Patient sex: F
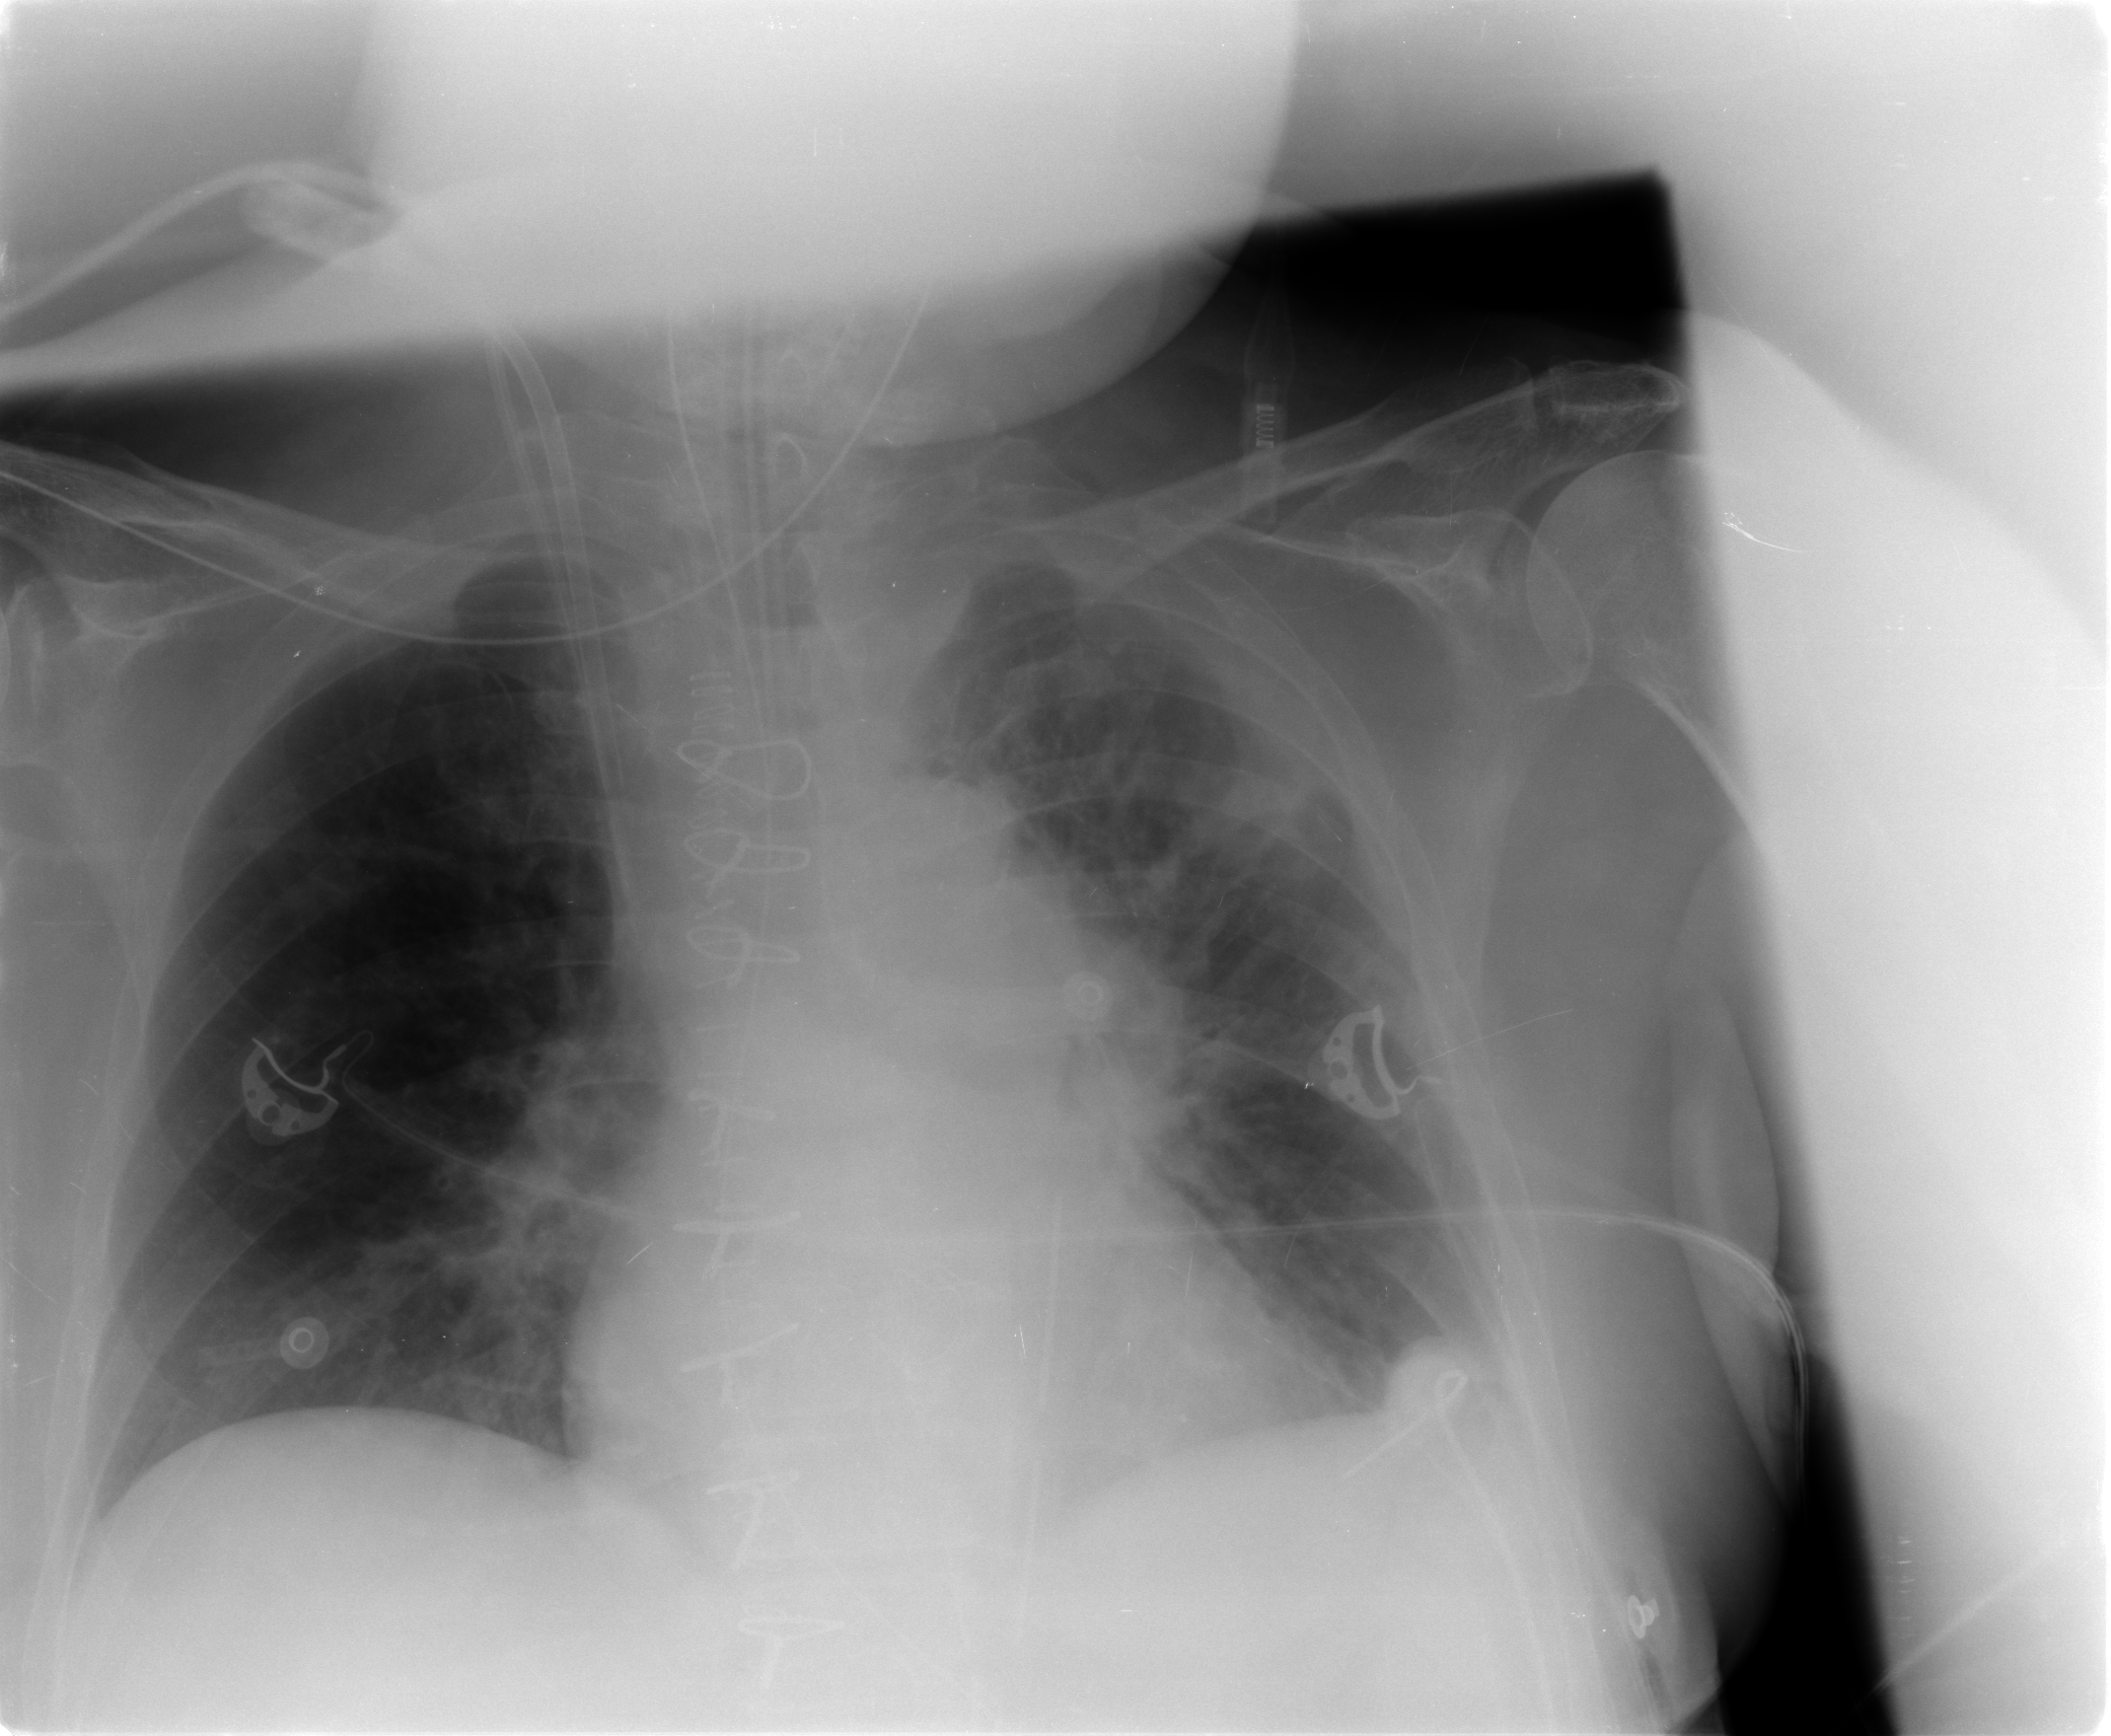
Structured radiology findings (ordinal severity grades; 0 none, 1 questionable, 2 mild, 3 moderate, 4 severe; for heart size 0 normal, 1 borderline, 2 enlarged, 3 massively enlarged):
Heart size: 0
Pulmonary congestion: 2
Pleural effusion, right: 0
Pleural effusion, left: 2
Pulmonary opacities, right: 0
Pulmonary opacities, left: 2
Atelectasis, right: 2
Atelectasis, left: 2